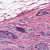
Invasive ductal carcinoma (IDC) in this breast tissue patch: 1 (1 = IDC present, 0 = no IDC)